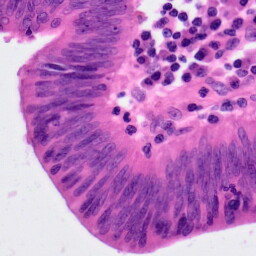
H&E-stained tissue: Colon